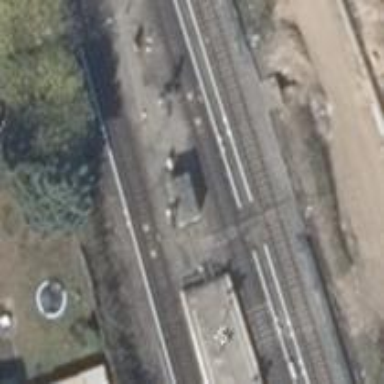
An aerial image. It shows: Railway signal.